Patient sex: F
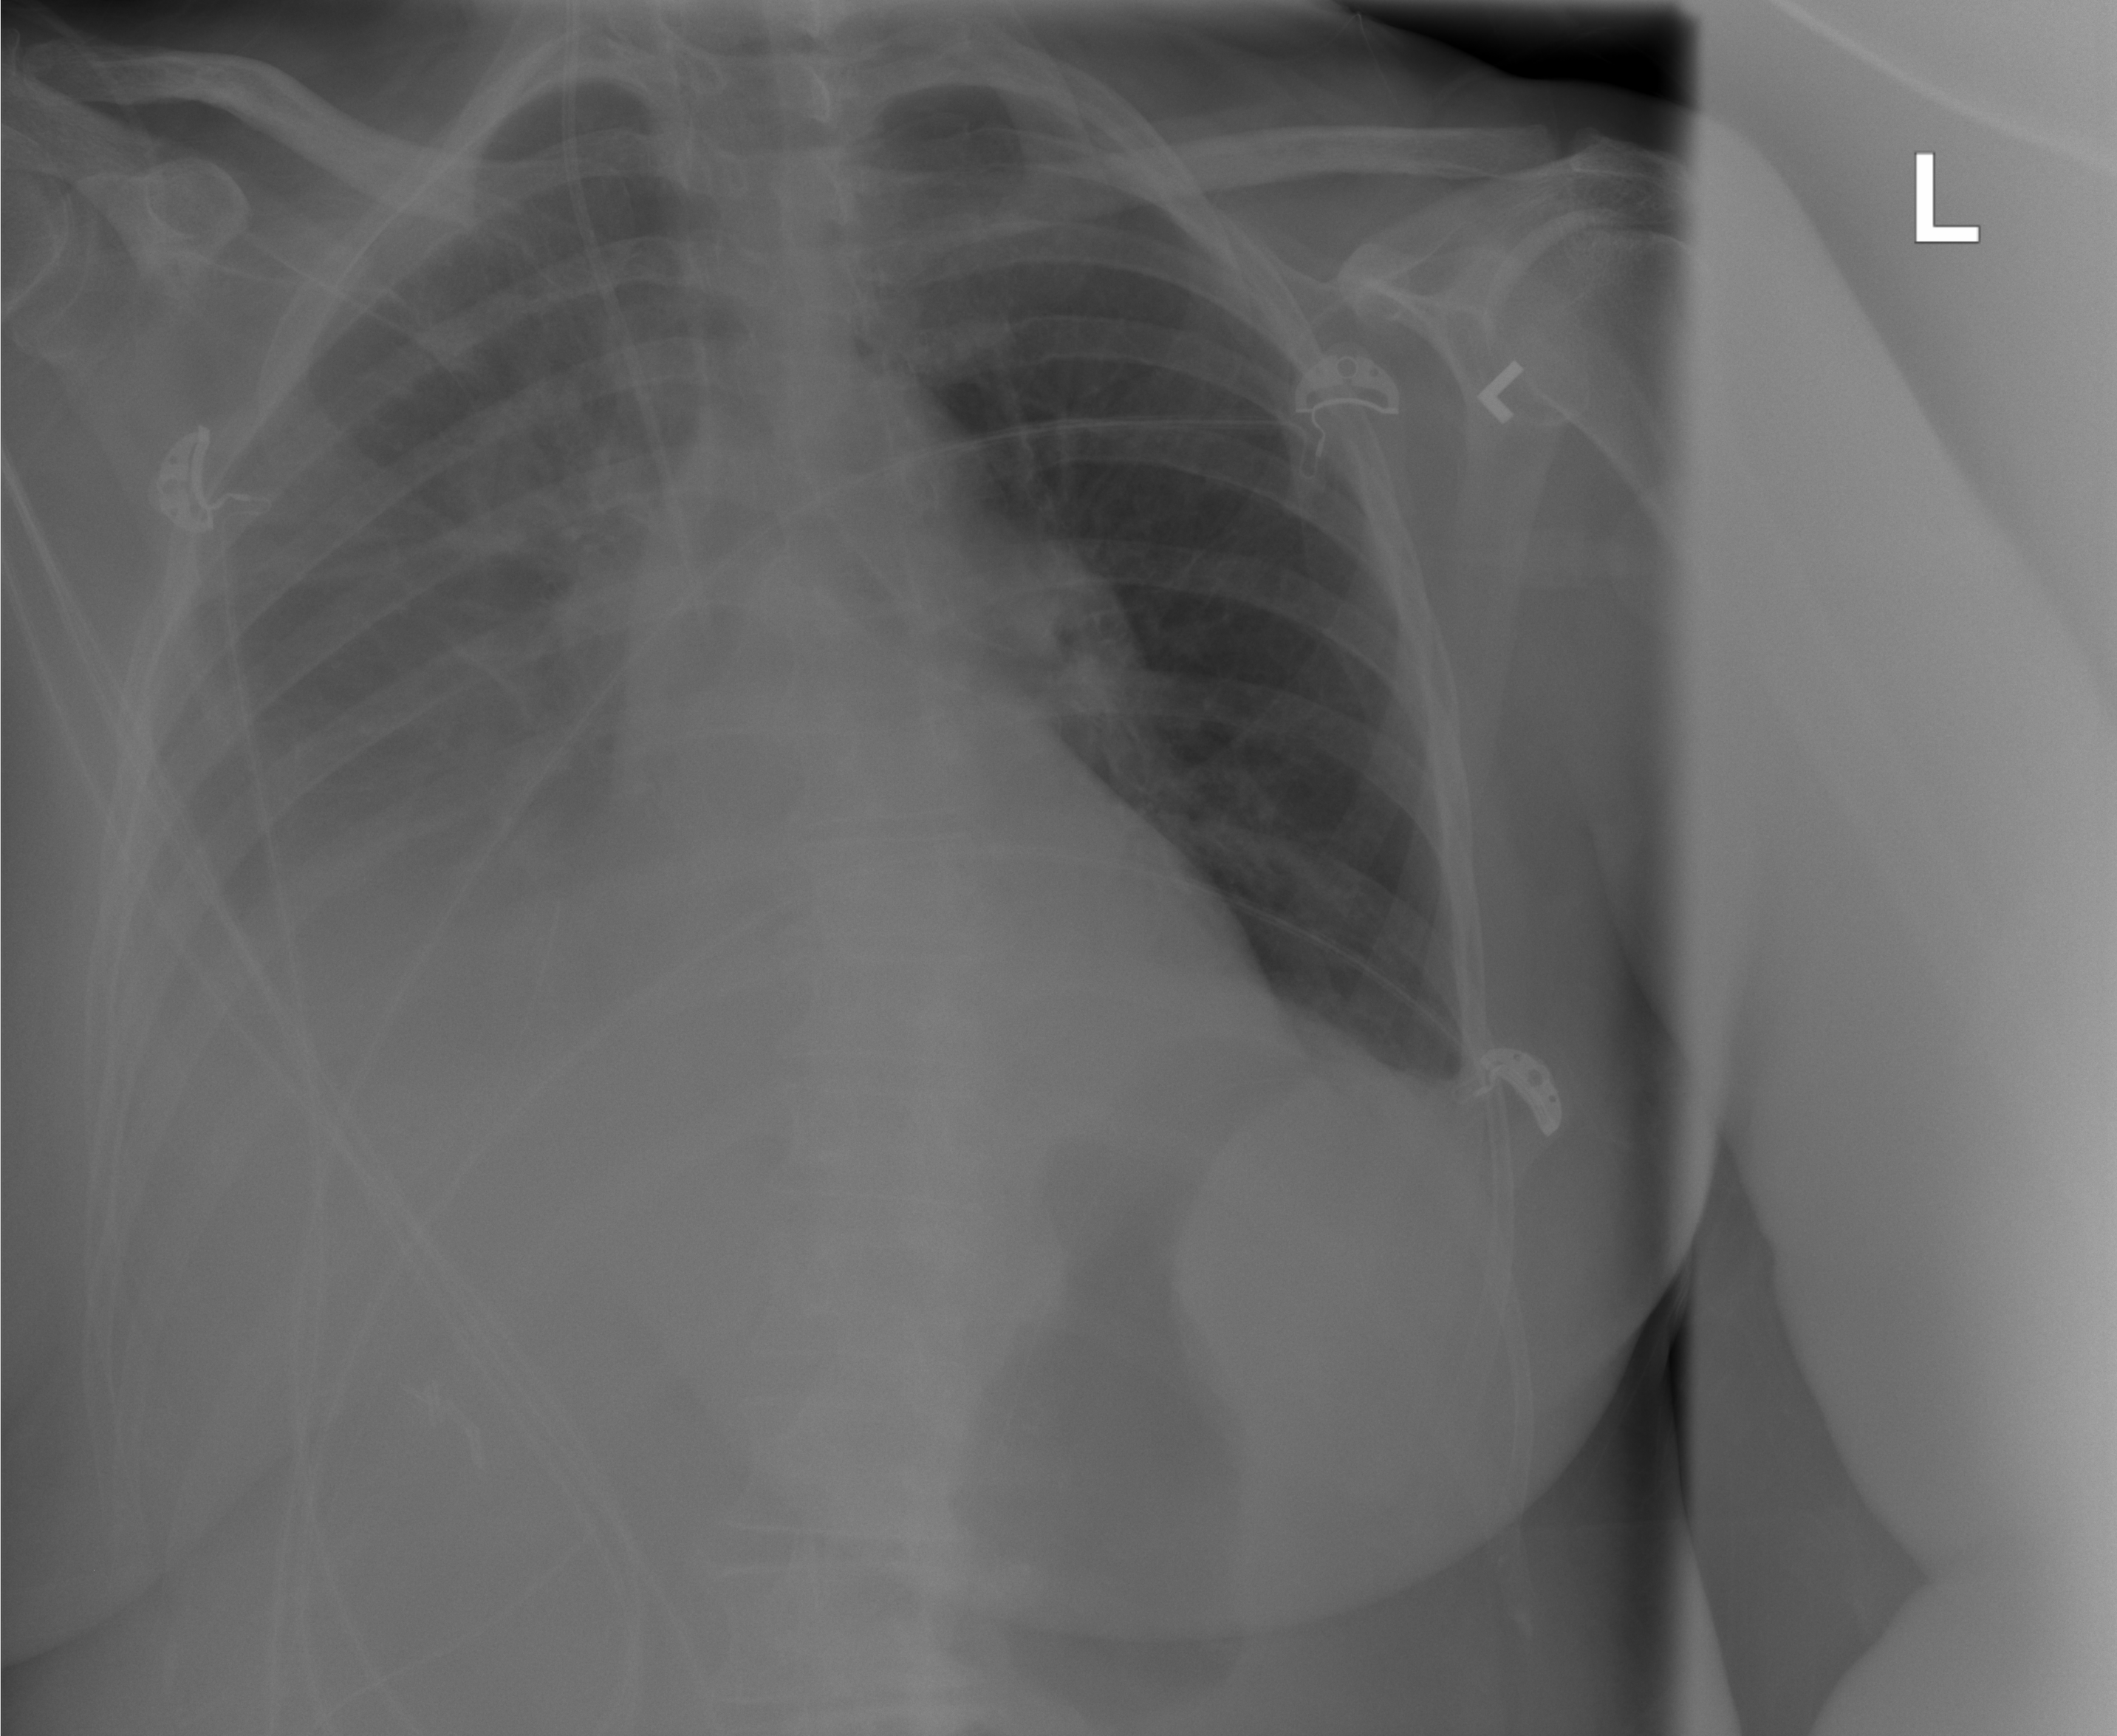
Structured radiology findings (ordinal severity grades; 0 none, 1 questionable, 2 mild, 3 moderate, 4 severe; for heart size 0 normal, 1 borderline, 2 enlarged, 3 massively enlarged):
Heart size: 1
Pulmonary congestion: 0
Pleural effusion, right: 3
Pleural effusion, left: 2
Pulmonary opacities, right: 1
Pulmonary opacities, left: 0
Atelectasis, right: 3
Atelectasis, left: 2